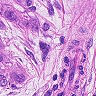
Metastatic tissue present: yes